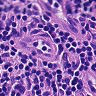
Metastatic tissue present: no